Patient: sex M, age 29
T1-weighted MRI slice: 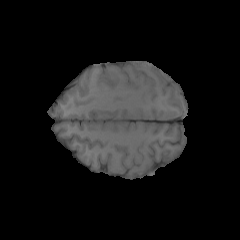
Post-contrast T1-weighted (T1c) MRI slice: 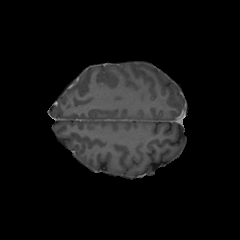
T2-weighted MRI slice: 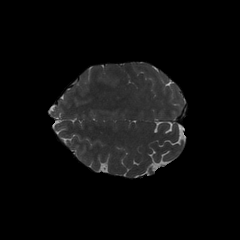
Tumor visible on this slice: no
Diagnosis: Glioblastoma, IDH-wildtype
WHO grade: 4